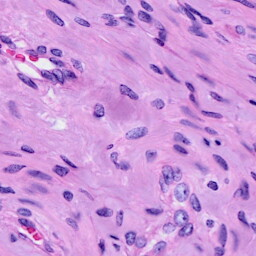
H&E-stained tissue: Cervix